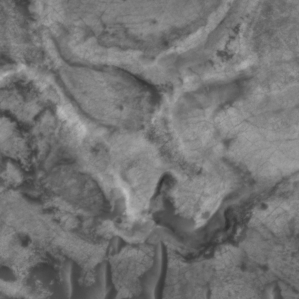
Label: non_frost